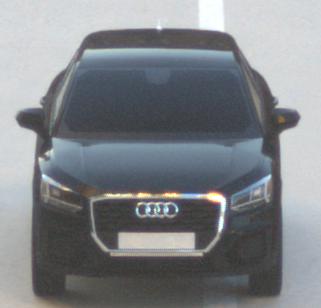
Make: Audi
Model: Q2
Model produced from: 2016
Model produced until: 2020
Doors: 5
Color: black
Road condition: dry road
Daytime: sunrise or sunset
Contrast: medium contrast